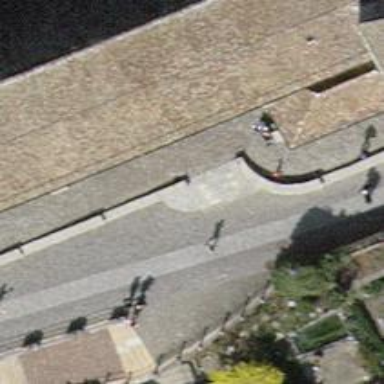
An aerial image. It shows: Steps made of paving stones.